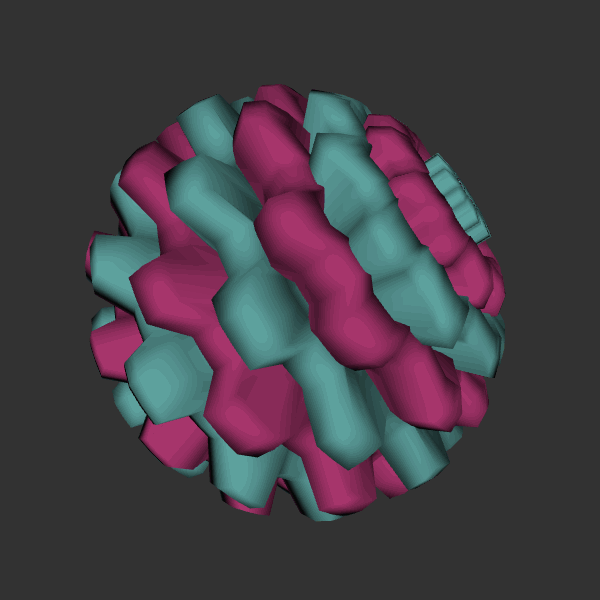
Background: dark